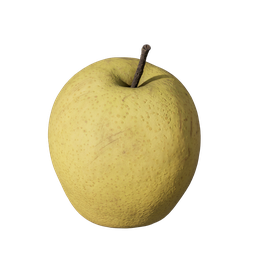
Label: nature